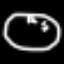
Label: clock